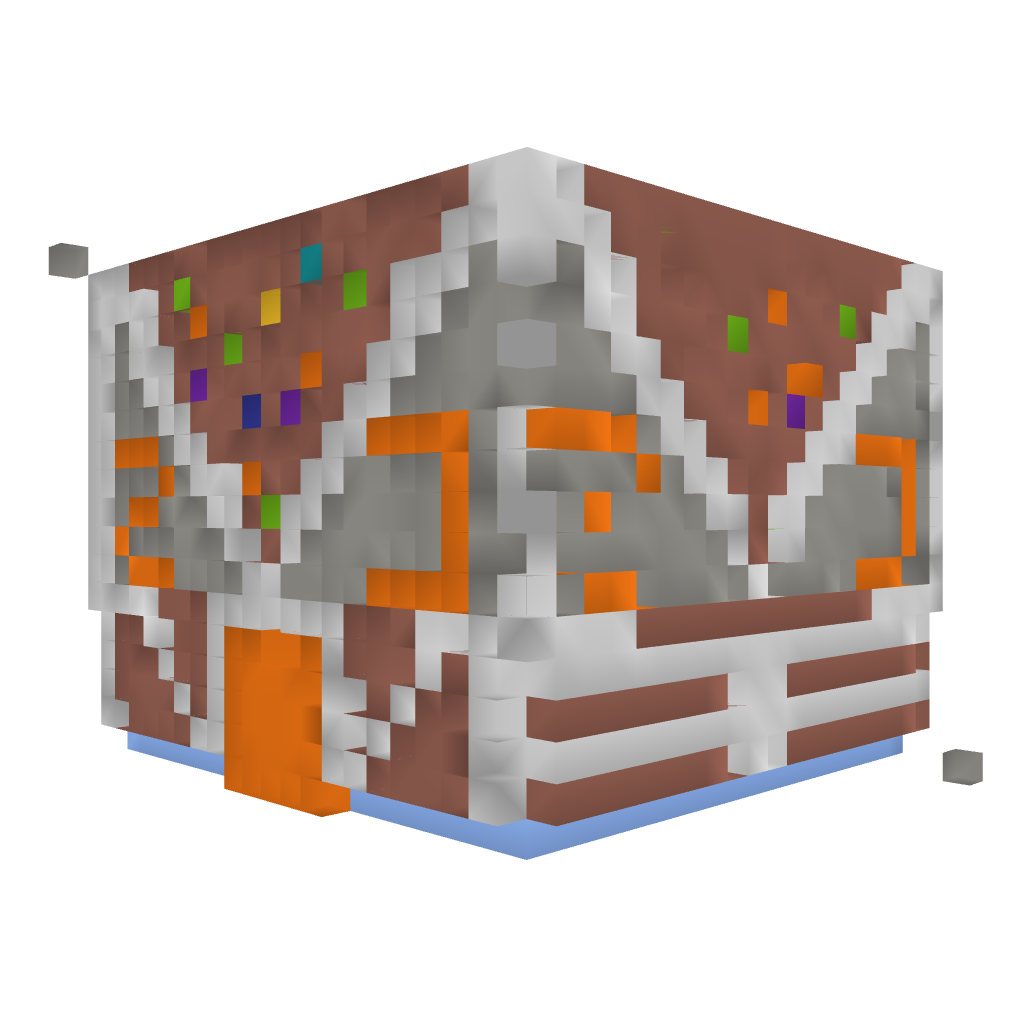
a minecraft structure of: Fixed Color Shuffle